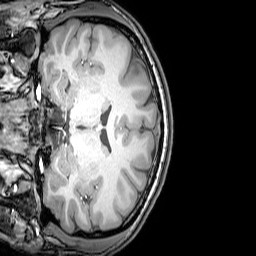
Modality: T1w
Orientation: coronal
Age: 23
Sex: male
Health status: healthy
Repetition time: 0.081 s
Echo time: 0.037 s